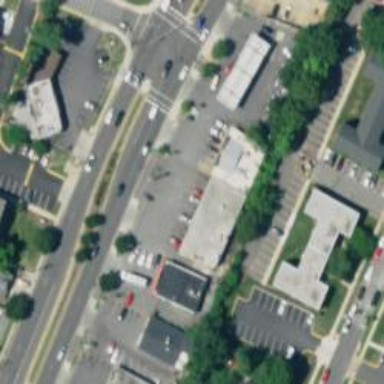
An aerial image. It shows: Convenience shop.